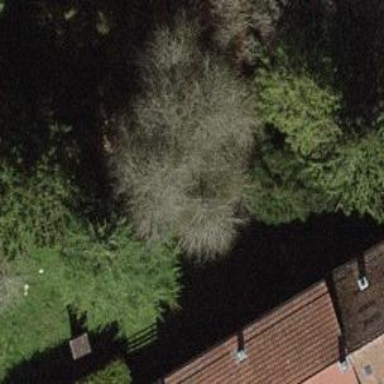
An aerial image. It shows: Garden with trees.